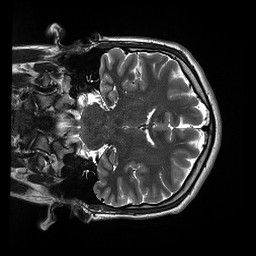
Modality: T2w
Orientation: coronal
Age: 21
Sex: male